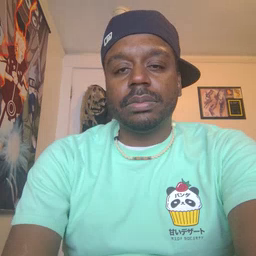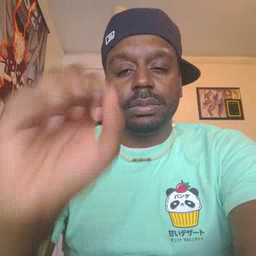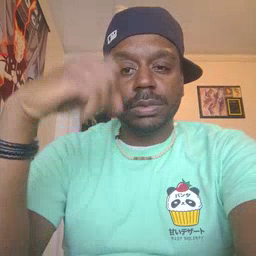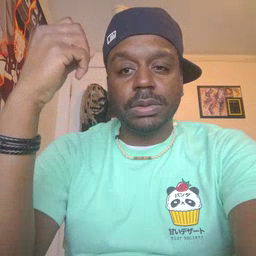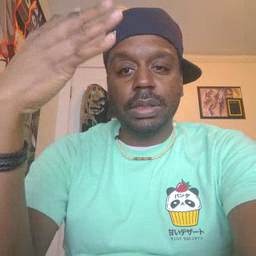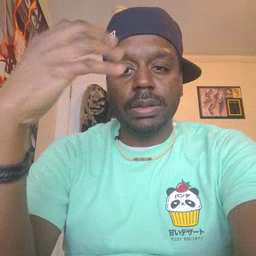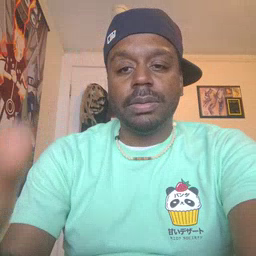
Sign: sun